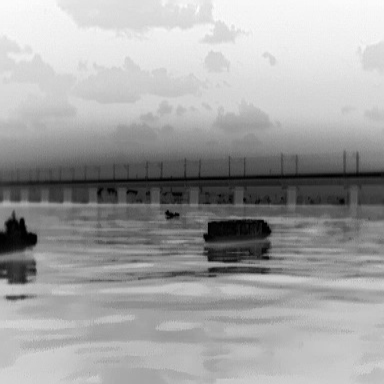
There is a warship in the infrared image.